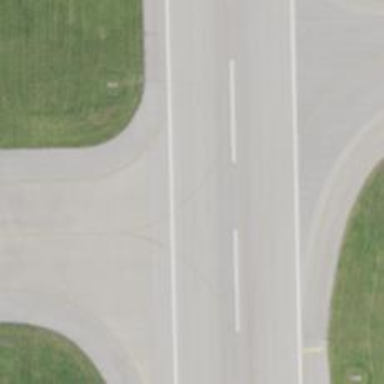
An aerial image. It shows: View of taxiway at the airport.